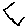
Label: hexagon